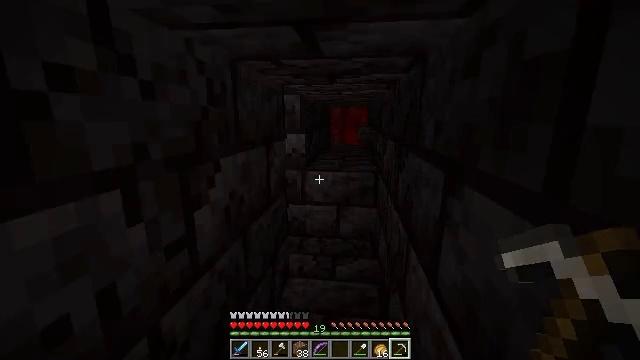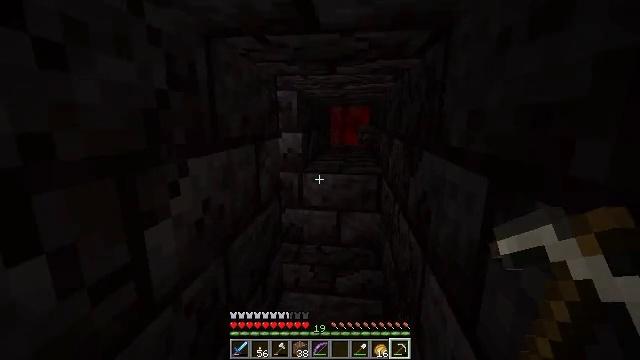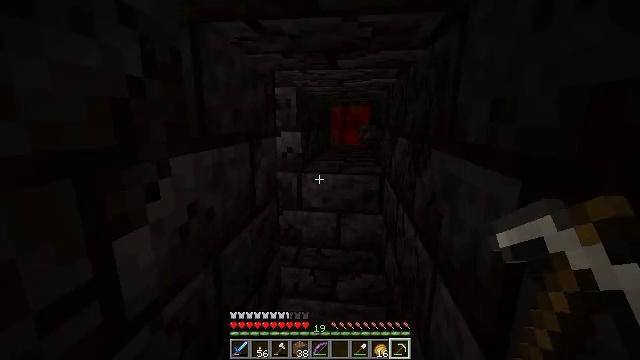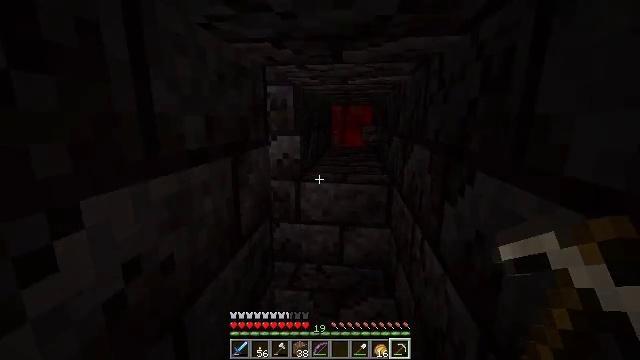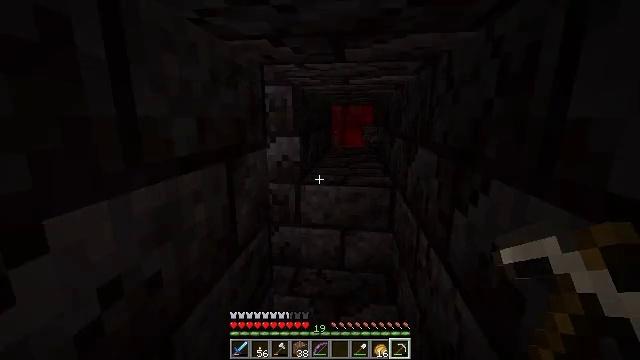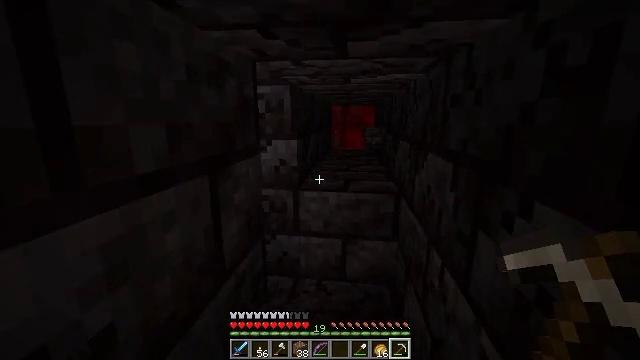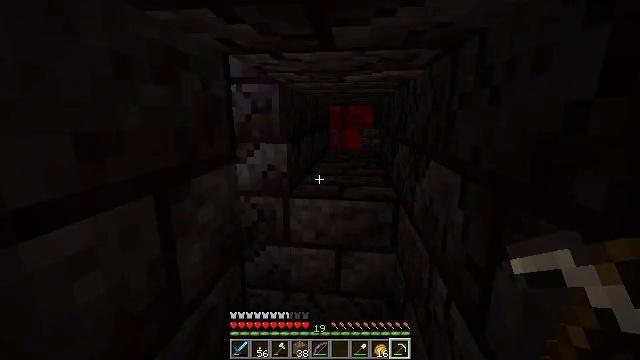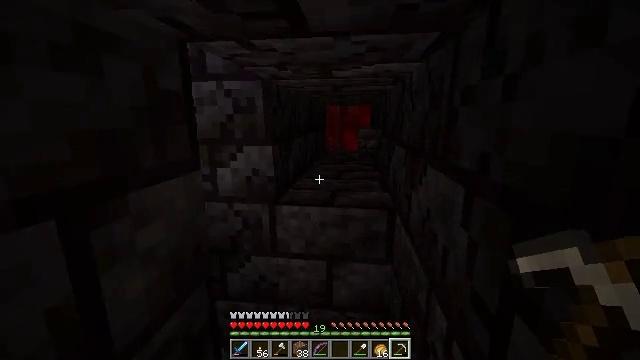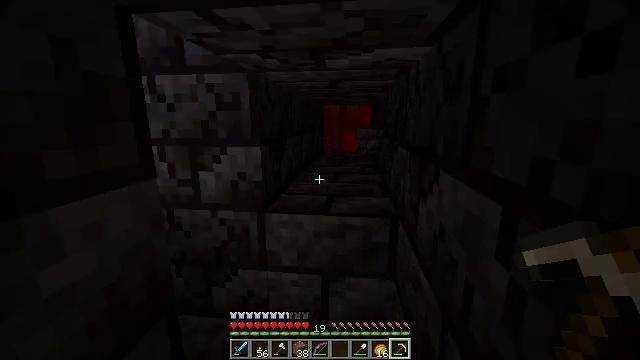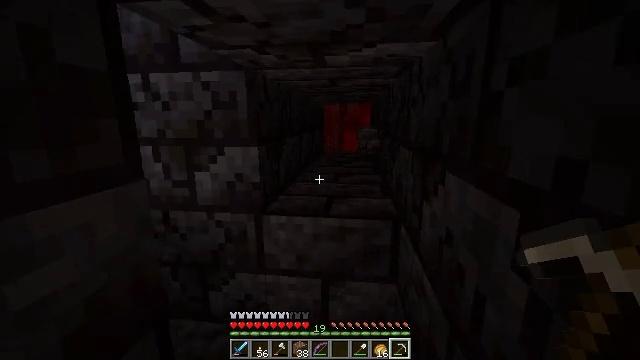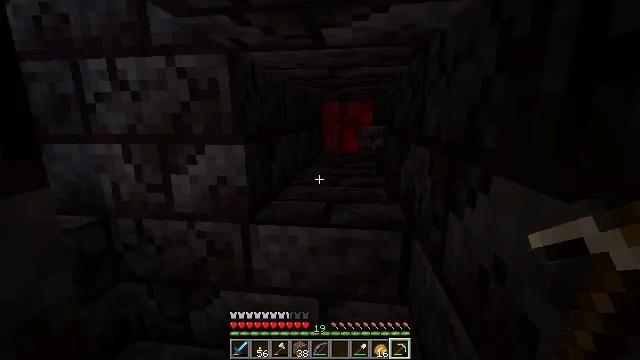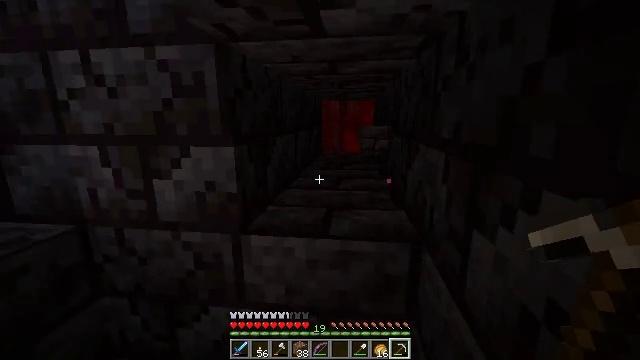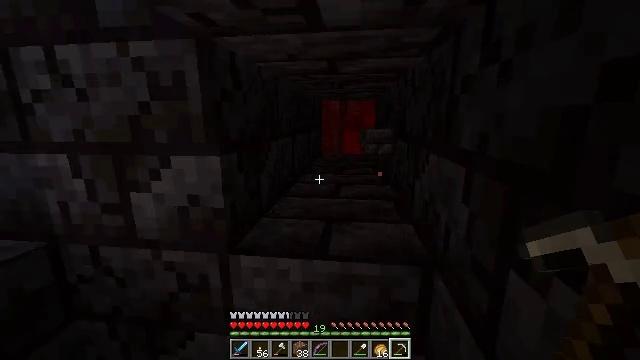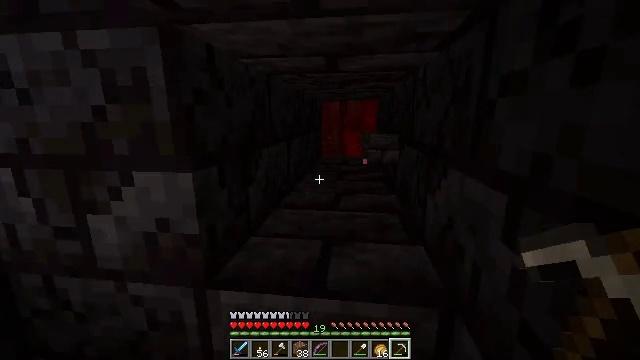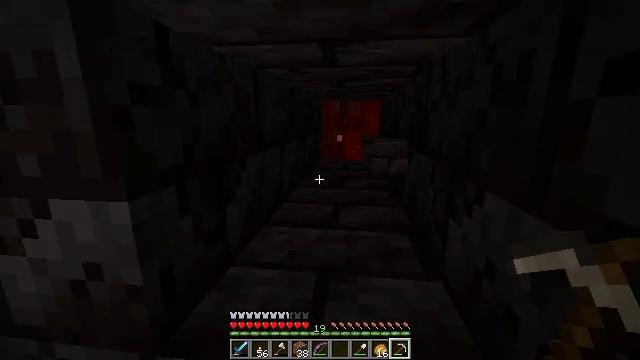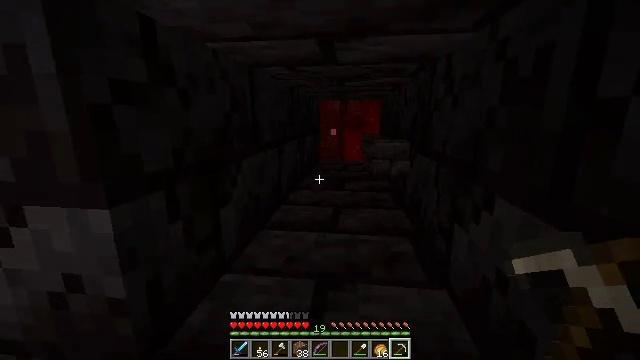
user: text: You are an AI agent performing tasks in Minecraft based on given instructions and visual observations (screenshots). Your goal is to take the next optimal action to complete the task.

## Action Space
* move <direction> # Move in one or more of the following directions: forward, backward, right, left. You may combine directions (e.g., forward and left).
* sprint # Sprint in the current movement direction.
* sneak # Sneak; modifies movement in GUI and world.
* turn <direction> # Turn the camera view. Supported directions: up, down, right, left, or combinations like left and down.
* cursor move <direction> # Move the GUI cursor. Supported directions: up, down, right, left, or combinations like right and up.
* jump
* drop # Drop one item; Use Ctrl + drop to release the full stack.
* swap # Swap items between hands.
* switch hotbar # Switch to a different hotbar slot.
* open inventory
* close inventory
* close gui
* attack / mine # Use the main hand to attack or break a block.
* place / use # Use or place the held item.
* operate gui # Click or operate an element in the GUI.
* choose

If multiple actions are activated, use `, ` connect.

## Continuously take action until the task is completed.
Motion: motion action
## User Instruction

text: Collect cracked polished blackstone bricks.
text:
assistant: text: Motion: move forward
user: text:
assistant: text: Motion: move forward
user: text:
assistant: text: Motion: move forward
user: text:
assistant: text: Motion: move forward
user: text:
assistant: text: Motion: move forward and move right
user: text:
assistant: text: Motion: move forward and move right
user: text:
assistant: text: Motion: move forward and move right
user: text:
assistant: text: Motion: move forward and move right
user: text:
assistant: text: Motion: move forward and move right
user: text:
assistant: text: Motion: move forward
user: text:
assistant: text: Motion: move forward
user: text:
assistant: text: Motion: move forward
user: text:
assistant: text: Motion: move forward
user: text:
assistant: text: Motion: move forward
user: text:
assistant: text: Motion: move forward
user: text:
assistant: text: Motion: move forward
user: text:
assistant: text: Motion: move forward, turn left and up
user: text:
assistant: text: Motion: move forward, turn left and up
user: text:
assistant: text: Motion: move forward, turn left and up
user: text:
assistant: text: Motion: move forward
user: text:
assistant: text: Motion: move forward
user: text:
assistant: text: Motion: move forward, turn left and up
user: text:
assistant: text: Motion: move forward, turn left and up
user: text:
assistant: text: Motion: move forward, turn left and up
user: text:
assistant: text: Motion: move forward, jump
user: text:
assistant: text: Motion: move forward, jump
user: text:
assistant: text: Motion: move forward, jump
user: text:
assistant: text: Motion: move forward, jump
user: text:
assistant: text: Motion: move forward, jump
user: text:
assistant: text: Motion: move forward